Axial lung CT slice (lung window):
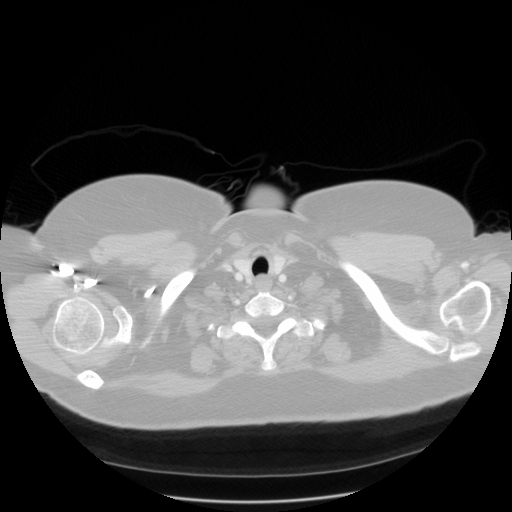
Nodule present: no